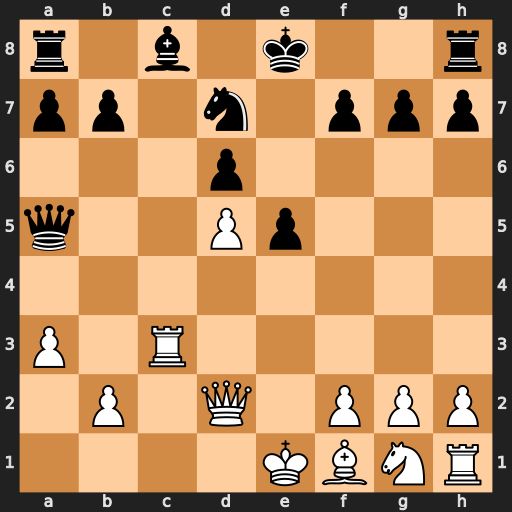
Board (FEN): r1b1k2r/pp1n1ppp/3p4/q2Pp3/8/P1R5/1P1Q1PPP/4KBNR
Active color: w
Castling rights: Kkq
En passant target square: -
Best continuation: Rxc8+ Rxc8 Qxa5